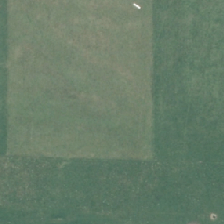
Land cover: shortrotation_cropland